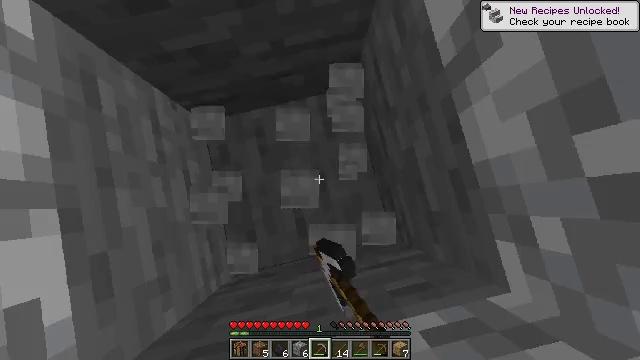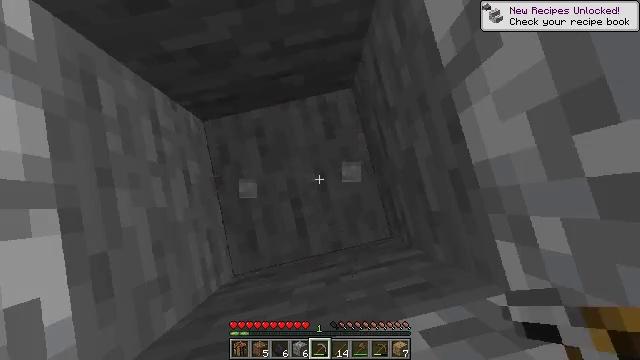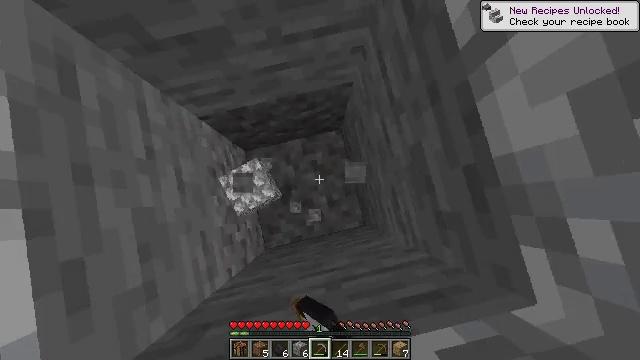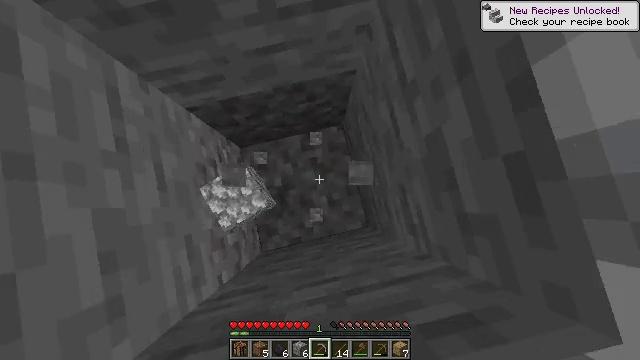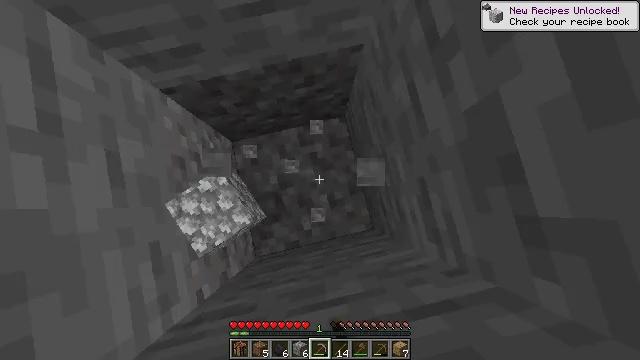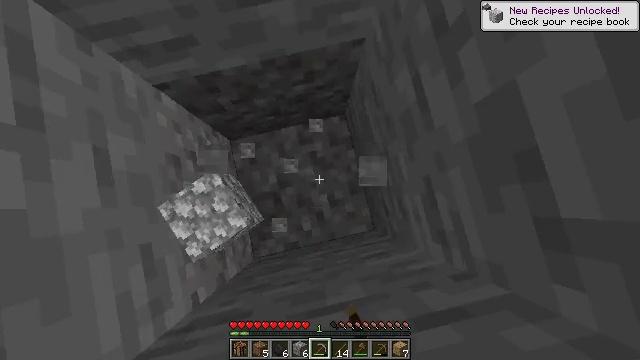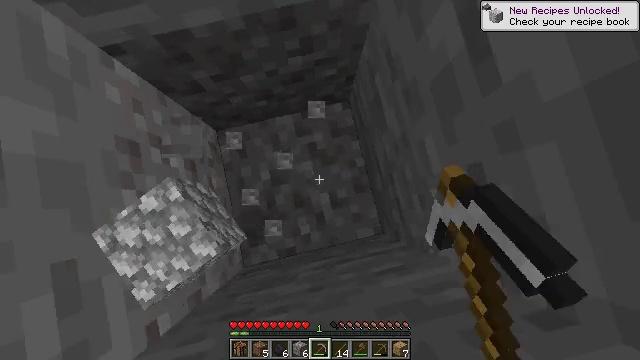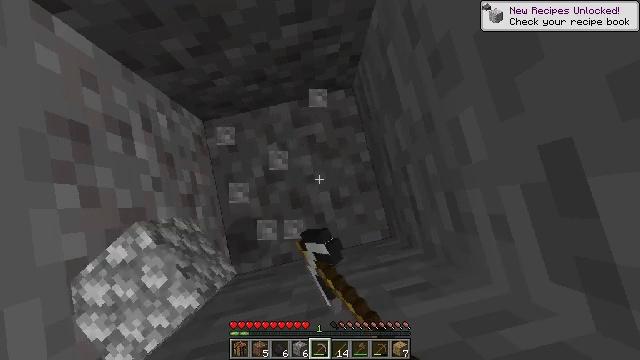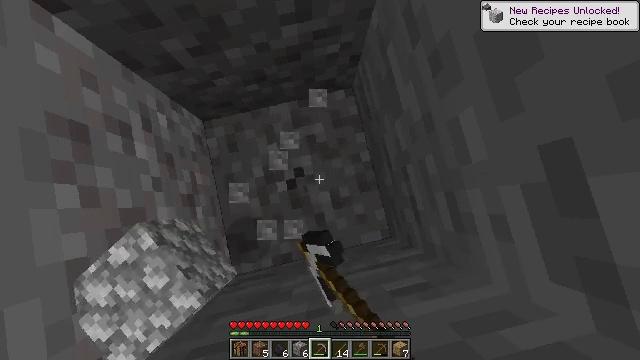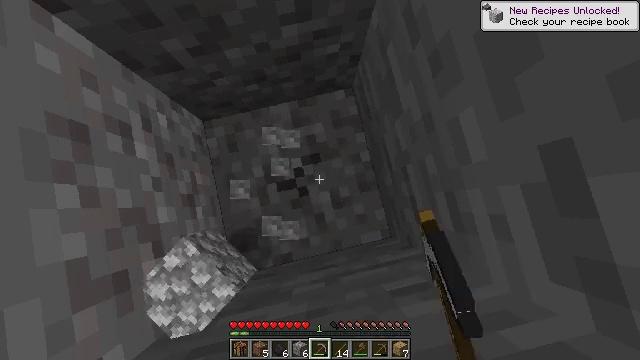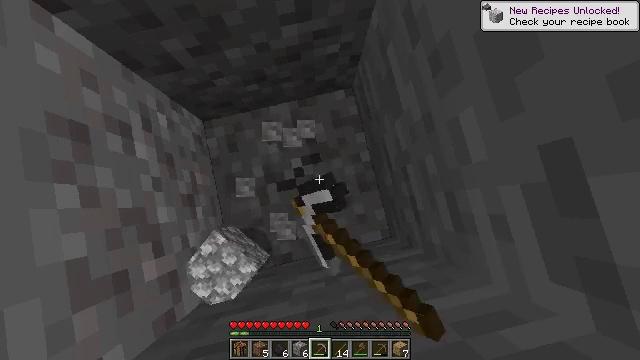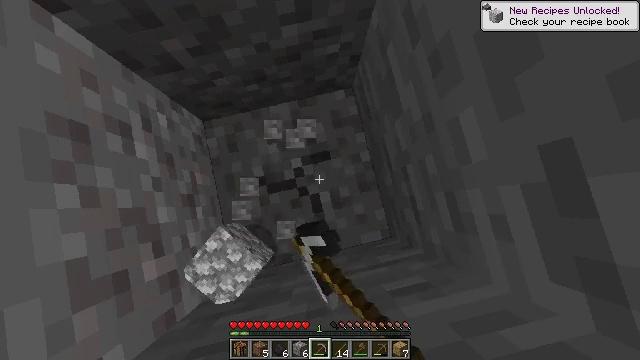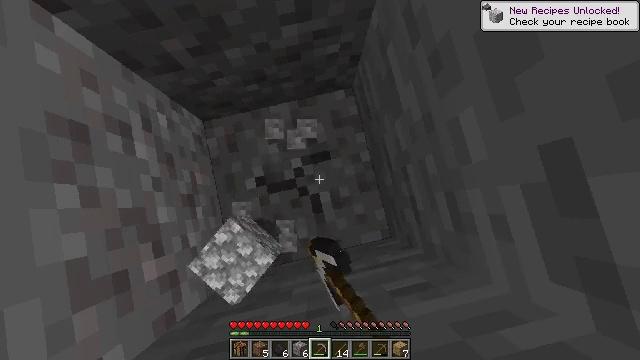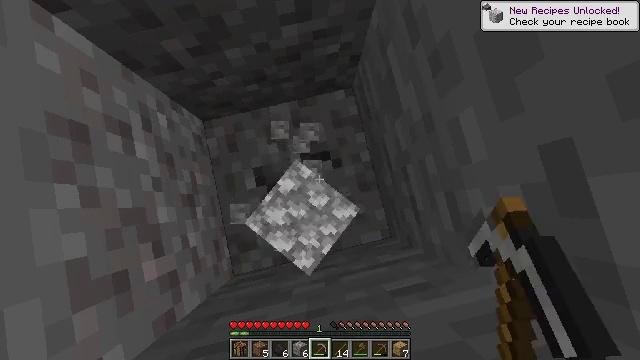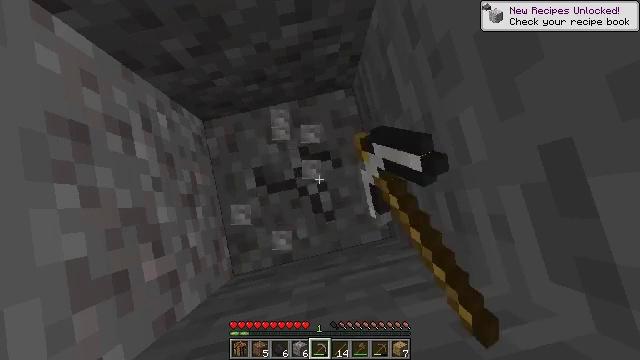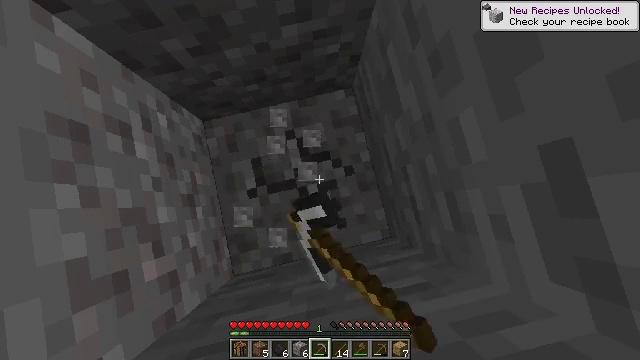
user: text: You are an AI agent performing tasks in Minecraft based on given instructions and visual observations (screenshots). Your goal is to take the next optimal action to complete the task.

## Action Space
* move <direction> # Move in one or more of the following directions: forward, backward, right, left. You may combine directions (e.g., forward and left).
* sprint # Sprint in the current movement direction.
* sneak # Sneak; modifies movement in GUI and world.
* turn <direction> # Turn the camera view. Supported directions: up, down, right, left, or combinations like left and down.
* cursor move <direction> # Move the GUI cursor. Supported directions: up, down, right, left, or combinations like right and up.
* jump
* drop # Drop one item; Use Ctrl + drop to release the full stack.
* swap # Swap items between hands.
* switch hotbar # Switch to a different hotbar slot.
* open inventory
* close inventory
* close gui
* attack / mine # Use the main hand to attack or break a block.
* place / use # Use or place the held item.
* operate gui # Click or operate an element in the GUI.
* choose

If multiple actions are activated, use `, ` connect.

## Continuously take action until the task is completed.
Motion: motion action
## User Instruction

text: Mine gravel from the ground.
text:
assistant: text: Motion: attack / mine
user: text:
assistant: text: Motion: attack / mine
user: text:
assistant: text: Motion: attack / mine
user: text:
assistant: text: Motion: attack / mine
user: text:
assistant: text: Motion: attack / mine
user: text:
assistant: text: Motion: attack / mine
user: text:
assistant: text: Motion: attack / mine
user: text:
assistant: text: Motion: attack / mine
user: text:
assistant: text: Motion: attack / mine
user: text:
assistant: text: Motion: attack / mine
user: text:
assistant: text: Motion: attack / mine
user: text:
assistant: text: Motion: attack / mine
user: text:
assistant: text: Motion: attack / mine
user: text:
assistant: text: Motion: attack / mine
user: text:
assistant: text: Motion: attack / mine
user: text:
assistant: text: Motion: attack / mine
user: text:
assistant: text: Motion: attack / mine
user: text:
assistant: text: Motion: attack / mine
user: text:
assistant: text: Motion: attack / mine
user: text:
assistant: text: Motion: attack / mine
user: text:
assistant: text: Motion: attack / mine
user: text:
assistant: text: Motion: attack / mine
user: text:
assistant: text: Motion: attack / mine
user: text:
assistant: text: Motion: attack / mine
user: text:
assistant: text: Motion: attack / mine
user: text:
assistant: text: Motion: attack / mine
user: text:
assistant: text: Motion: attack / mine
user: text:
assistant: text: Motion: attack / mine
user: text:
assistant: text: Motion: attack / mine
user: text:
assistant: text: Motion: attack / mine